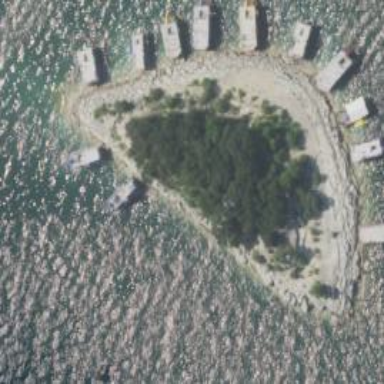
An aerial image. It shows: Islet.